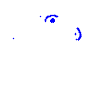
Particle: electron